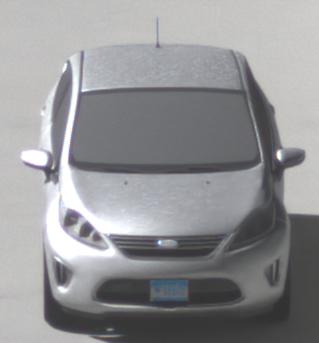
Make: Ford
Model: Fiesta
Detailed model: ’09 Sedan (seventh series)
Model produced from: 2010
Model produced until: 2017
Doors: 4
Color: white
Road condition: dry road
Daytime: morning or afternoon
Contrast: high contrast